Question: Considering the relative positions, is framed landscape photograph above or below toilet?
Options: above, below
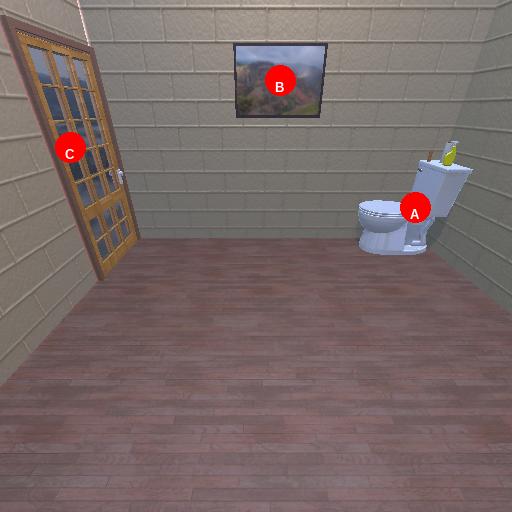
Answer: above